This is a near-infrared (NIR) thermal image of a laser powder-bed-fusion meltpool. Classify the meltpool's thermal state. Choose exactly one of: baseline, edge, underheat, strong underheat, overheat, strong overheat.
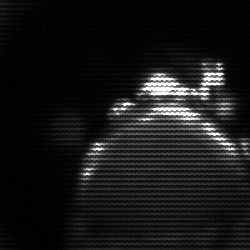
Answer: edge